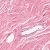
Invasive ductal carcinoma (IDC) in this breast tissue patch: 0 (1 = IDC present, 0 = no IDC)